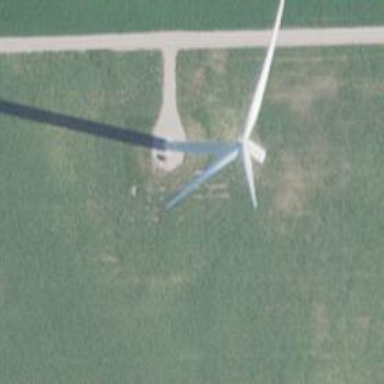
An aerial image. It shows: Wind generator with horizontal axis. The generator is wind turbine.